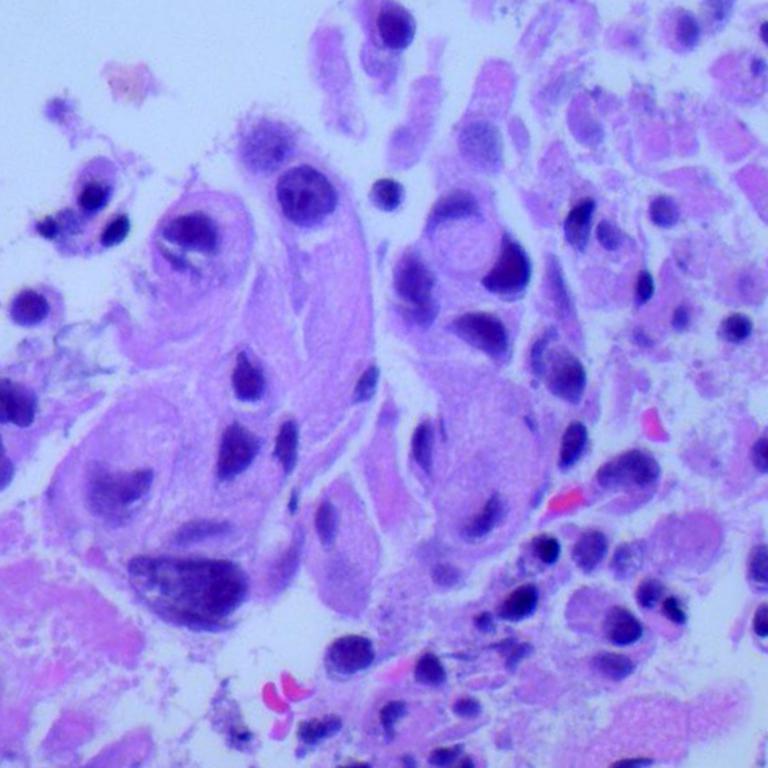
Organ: lung
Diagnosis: adenocarcinomas